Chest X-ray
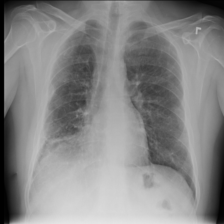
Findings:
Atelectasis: negative
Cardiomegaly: negative
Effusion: negative
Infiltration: negative
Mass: negative
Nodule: negative
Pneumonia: negative
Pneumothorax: negative
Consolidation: negative
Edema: negative
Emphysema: negative
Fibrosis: negative
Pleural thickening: negative
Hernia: negative